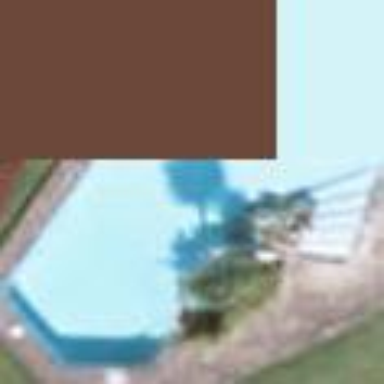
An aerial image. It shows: Swimming pool located in leisure land.